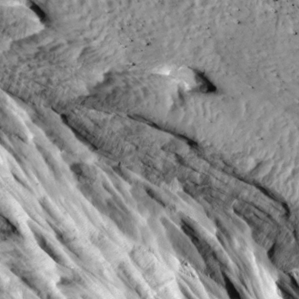
Label: non_frost